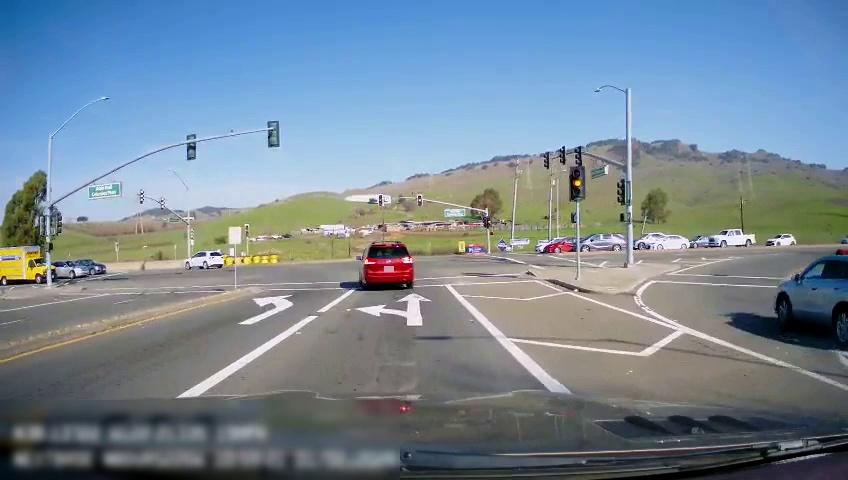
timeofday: Day
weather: Sunny
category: Drivable Space
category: Drivable Space
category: Vehicles | SUV
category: Vehicles | Car
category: Vehicles | SUV
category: Vehicles | Car
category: Vehicles | Car
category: Vehicles | Van
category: Vehicles | Car
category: Vehicles | Car
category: Vehicles | Car
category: Vehicles | Truck
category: Vehicles | Car
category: Vehicles | Car
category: Vehicles | Truck
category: Vehicles | Van
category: Lanes | Opposite Lane
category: Lanes | Opposite Lane
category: Lanes | Alternate Lane
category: Lanes | Alternate Lane
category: Lanes | Alternate Lane
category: Lanes | Alternate Lane
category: Lanes | Opposite Lane
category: Lanes | Alternate Lane
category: Lanes | Alternate Lane
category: Traffic | Lights
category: Traffic | Lights
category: Traffic | Signs
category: Traffic | Lights
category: Traffic | Lights
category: Traffic | Lights
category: Traffic | Lights
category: Traffic | Lights
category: Traffic | Lights
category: Traffic | Lights
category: Traffic | Lights
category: Traffic | Lights
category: Traffic | Lights
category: Traffic | Lights
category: Traffic | Lights
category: Traffic | Signs
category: Traffic | Lights
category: Traffic | Signs
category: Traffic | Lights
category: Traffic | Lights
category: Traffic | Signs
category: Traffic | Lights